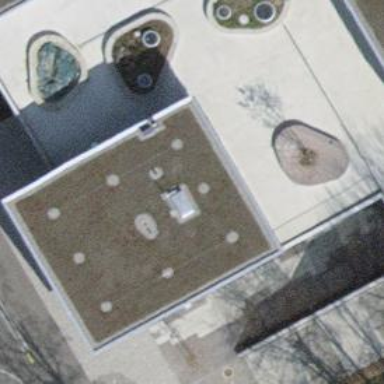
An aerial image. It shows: Community center.